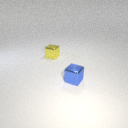
small yellow metal cube behind small blue metal cube